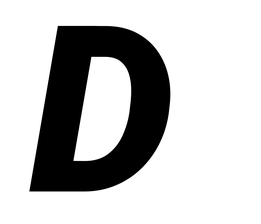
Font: Roboto-Italic_Black_Italic